Interaction volume radius: 5 \u00c5
Interaction volume height: 10 \u00c5
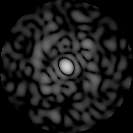
Disorder parameter: 0.8286